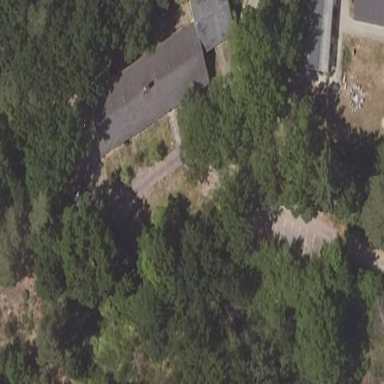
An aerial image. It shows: Guest house that serves as bed and breakfast.